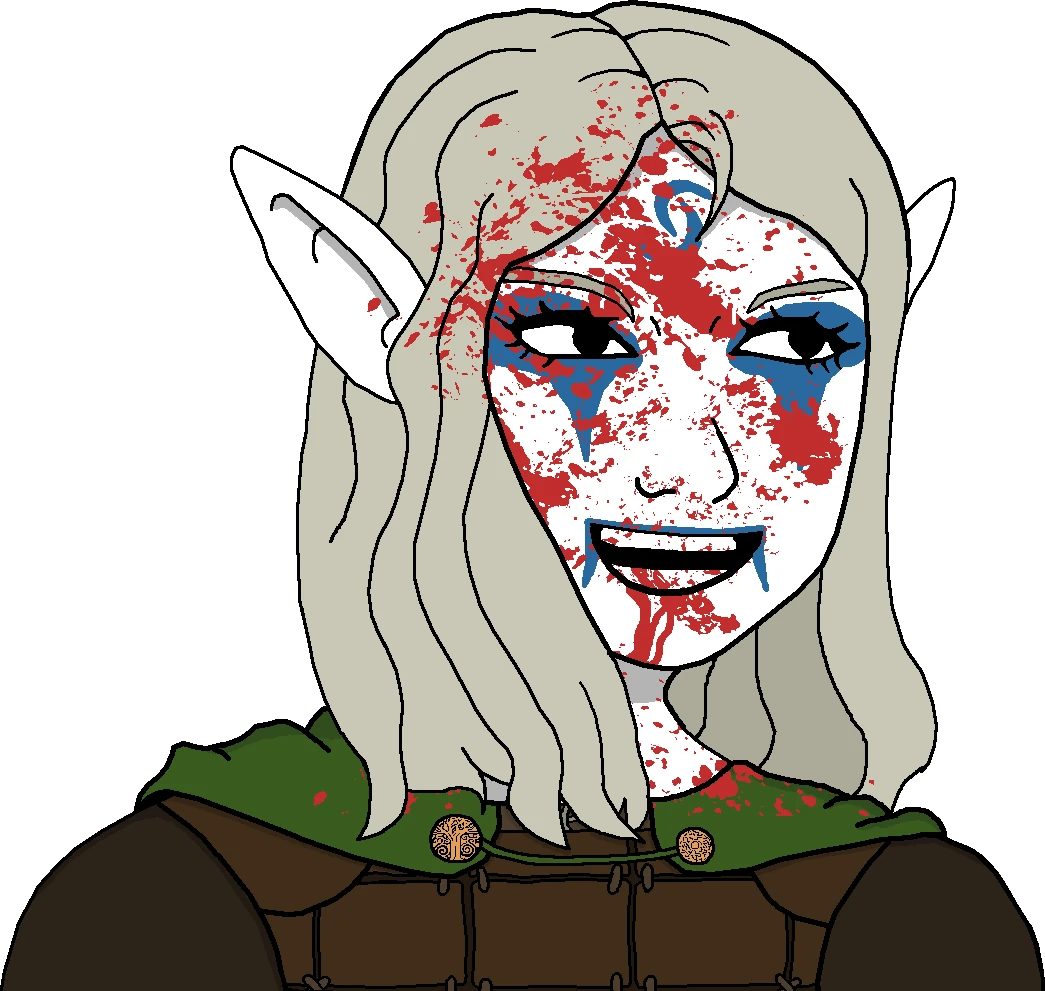
Label: 5_Doomer_Girl